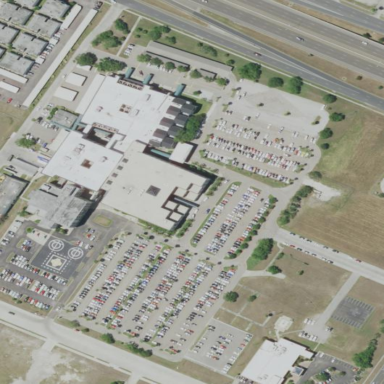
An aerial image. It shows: Hospital providing healthcare services.